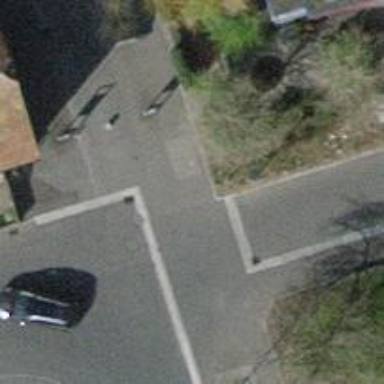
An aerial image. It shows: Rising bollard.